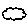
Label: cloud